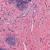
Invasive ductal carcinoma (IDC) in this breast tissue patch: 0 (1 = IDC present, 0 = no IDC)